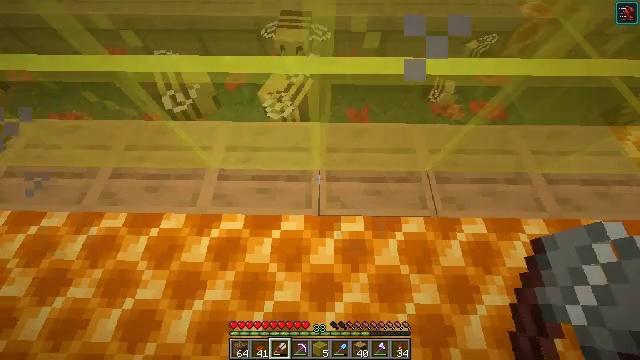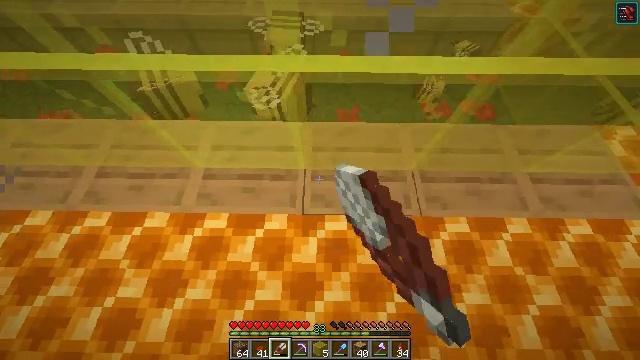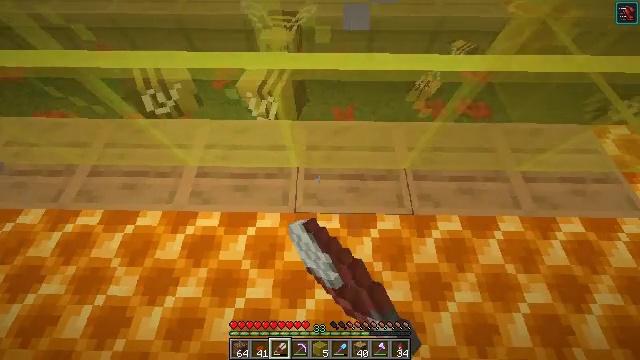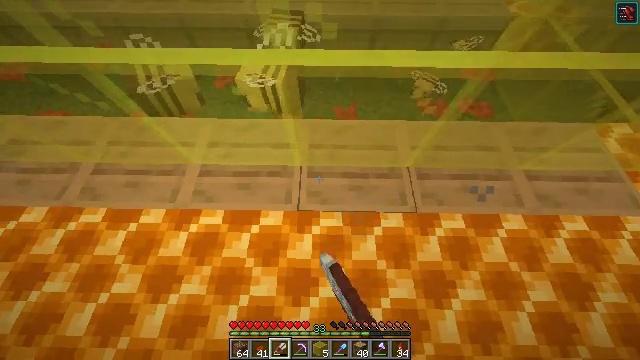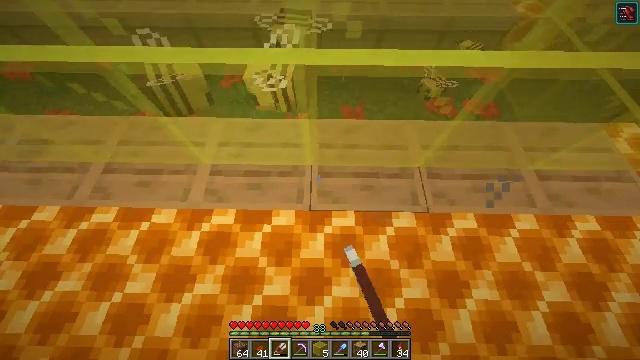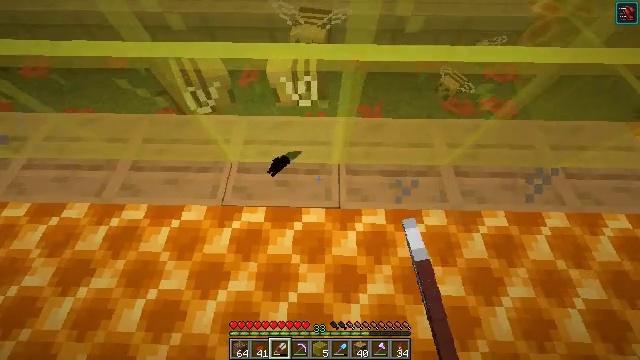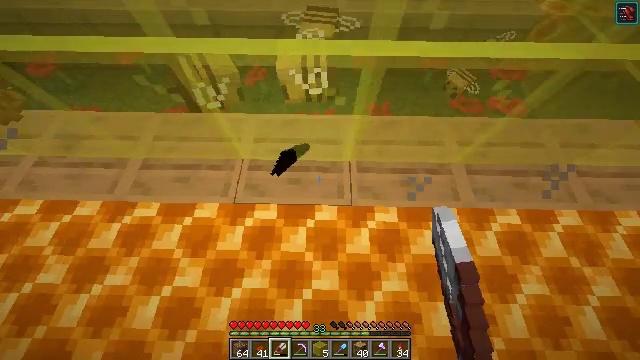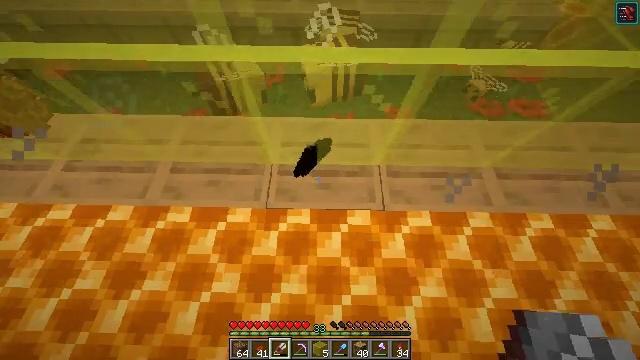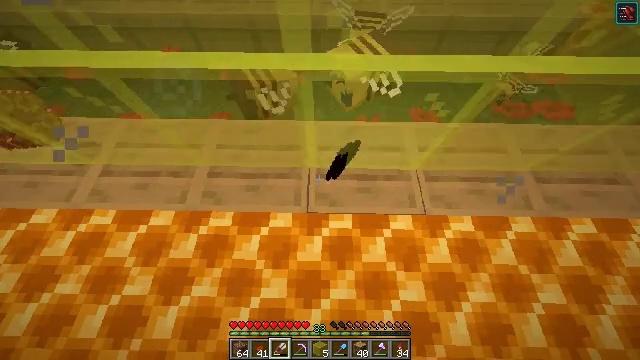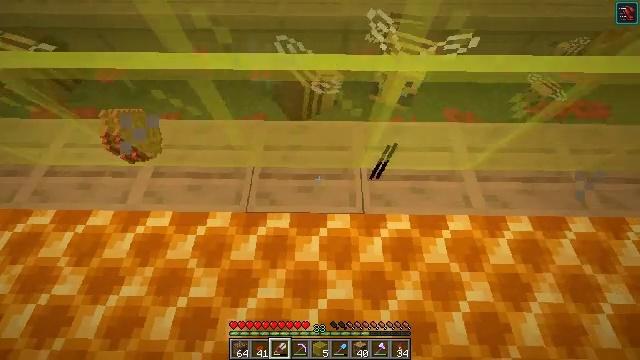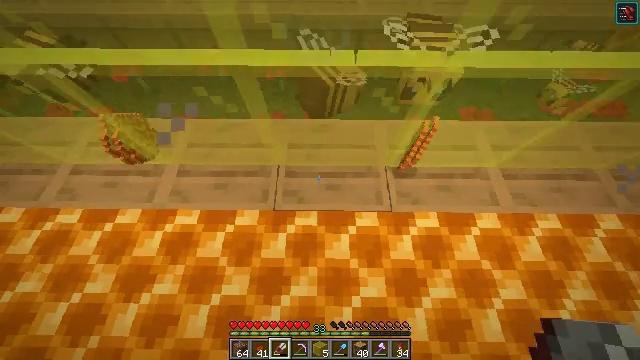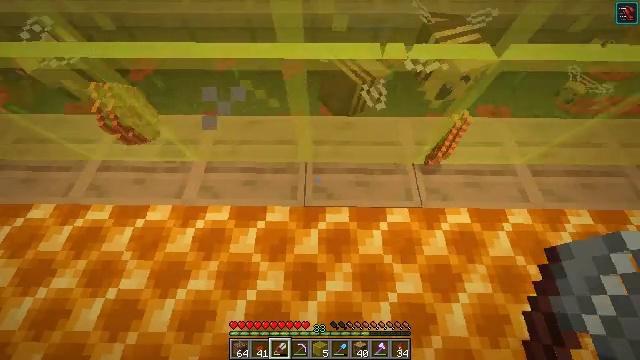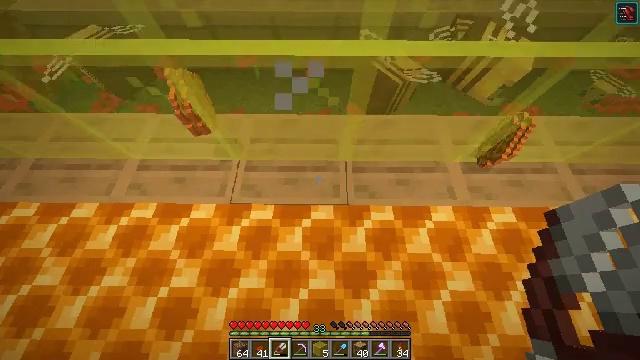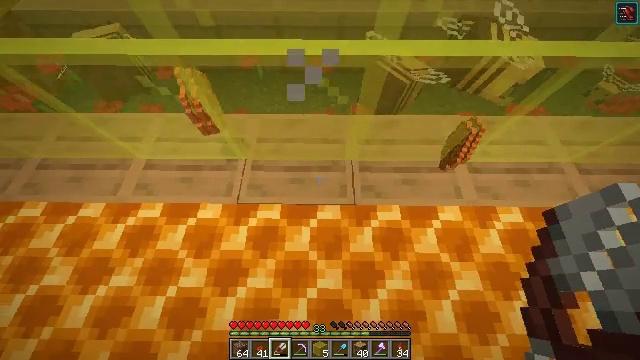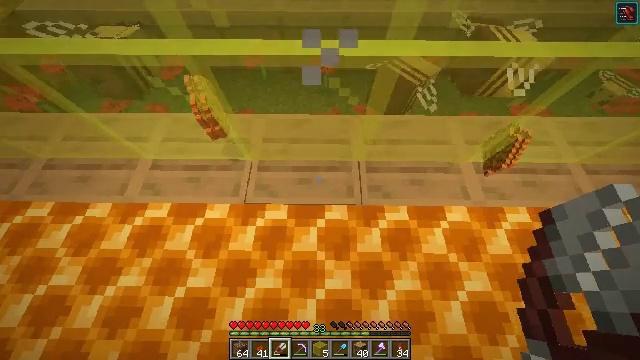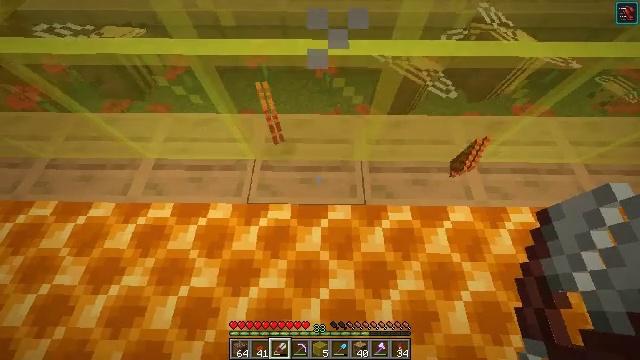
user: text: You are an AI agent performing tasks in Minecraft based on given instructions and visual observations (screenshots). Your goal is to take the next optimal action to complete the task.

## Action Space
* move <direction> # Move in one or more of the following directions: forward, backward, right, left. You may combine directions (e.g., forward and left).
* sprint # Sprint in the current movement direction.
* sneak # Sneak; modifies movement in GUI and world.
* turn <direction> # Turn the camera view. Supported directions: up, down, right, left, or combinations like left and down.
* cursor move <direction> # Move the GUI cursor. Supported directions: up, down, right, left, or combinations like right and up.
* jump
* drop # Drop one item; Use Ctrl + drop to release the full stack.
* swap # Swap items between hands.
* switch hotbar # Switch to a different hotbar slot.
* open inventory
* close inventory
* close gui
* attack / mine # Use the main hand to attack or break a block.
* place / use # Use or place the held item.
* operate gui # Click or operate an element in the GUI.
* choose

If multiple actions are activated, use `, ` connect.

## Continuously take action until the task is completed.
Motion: motion action
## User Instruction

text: Craft a honeycomb block.
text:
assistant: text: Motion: use / place
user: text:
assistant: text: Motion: use / place
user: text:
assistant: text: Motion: move left, use / place
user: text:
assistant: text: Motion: move left, use / place
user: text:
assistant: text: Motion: move left, use / place
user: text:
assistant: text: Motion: move left, use / place
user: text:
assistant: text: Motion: move left, use / place
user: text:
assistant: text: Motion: move left
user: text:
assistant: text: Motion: move left
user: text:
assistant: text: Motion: move left
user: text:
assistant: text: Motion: move left
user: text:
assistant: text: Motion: no_op
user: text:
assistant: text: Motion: no_op
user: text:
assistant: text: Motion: no_op
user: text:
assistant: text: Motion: no_op
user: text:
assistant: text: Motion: no_op
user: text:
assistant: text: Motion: no_op
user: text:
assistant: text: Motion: no_op
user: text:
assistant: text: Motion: no_op
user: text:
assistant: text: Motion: no_op
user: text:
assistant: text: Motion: no_op
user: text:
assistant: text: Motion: move right
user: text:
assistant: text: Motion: move right
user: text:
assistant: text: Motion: move right, use / place
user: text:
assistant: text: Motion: move right, use / place
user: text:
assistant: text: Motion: move right, use / place
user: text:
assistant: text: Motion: move right, use / place
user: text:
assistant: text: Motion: move right, use / place
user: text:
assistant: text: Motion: move right, use / place
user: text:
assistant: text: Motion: move right, use / place